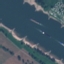
Land use / land cover: River